Interaction volume radius: 5 \u00c5
Interaction volume height: 10 \u00c5
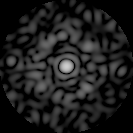
Disorder parameter: 0.825